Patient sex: M
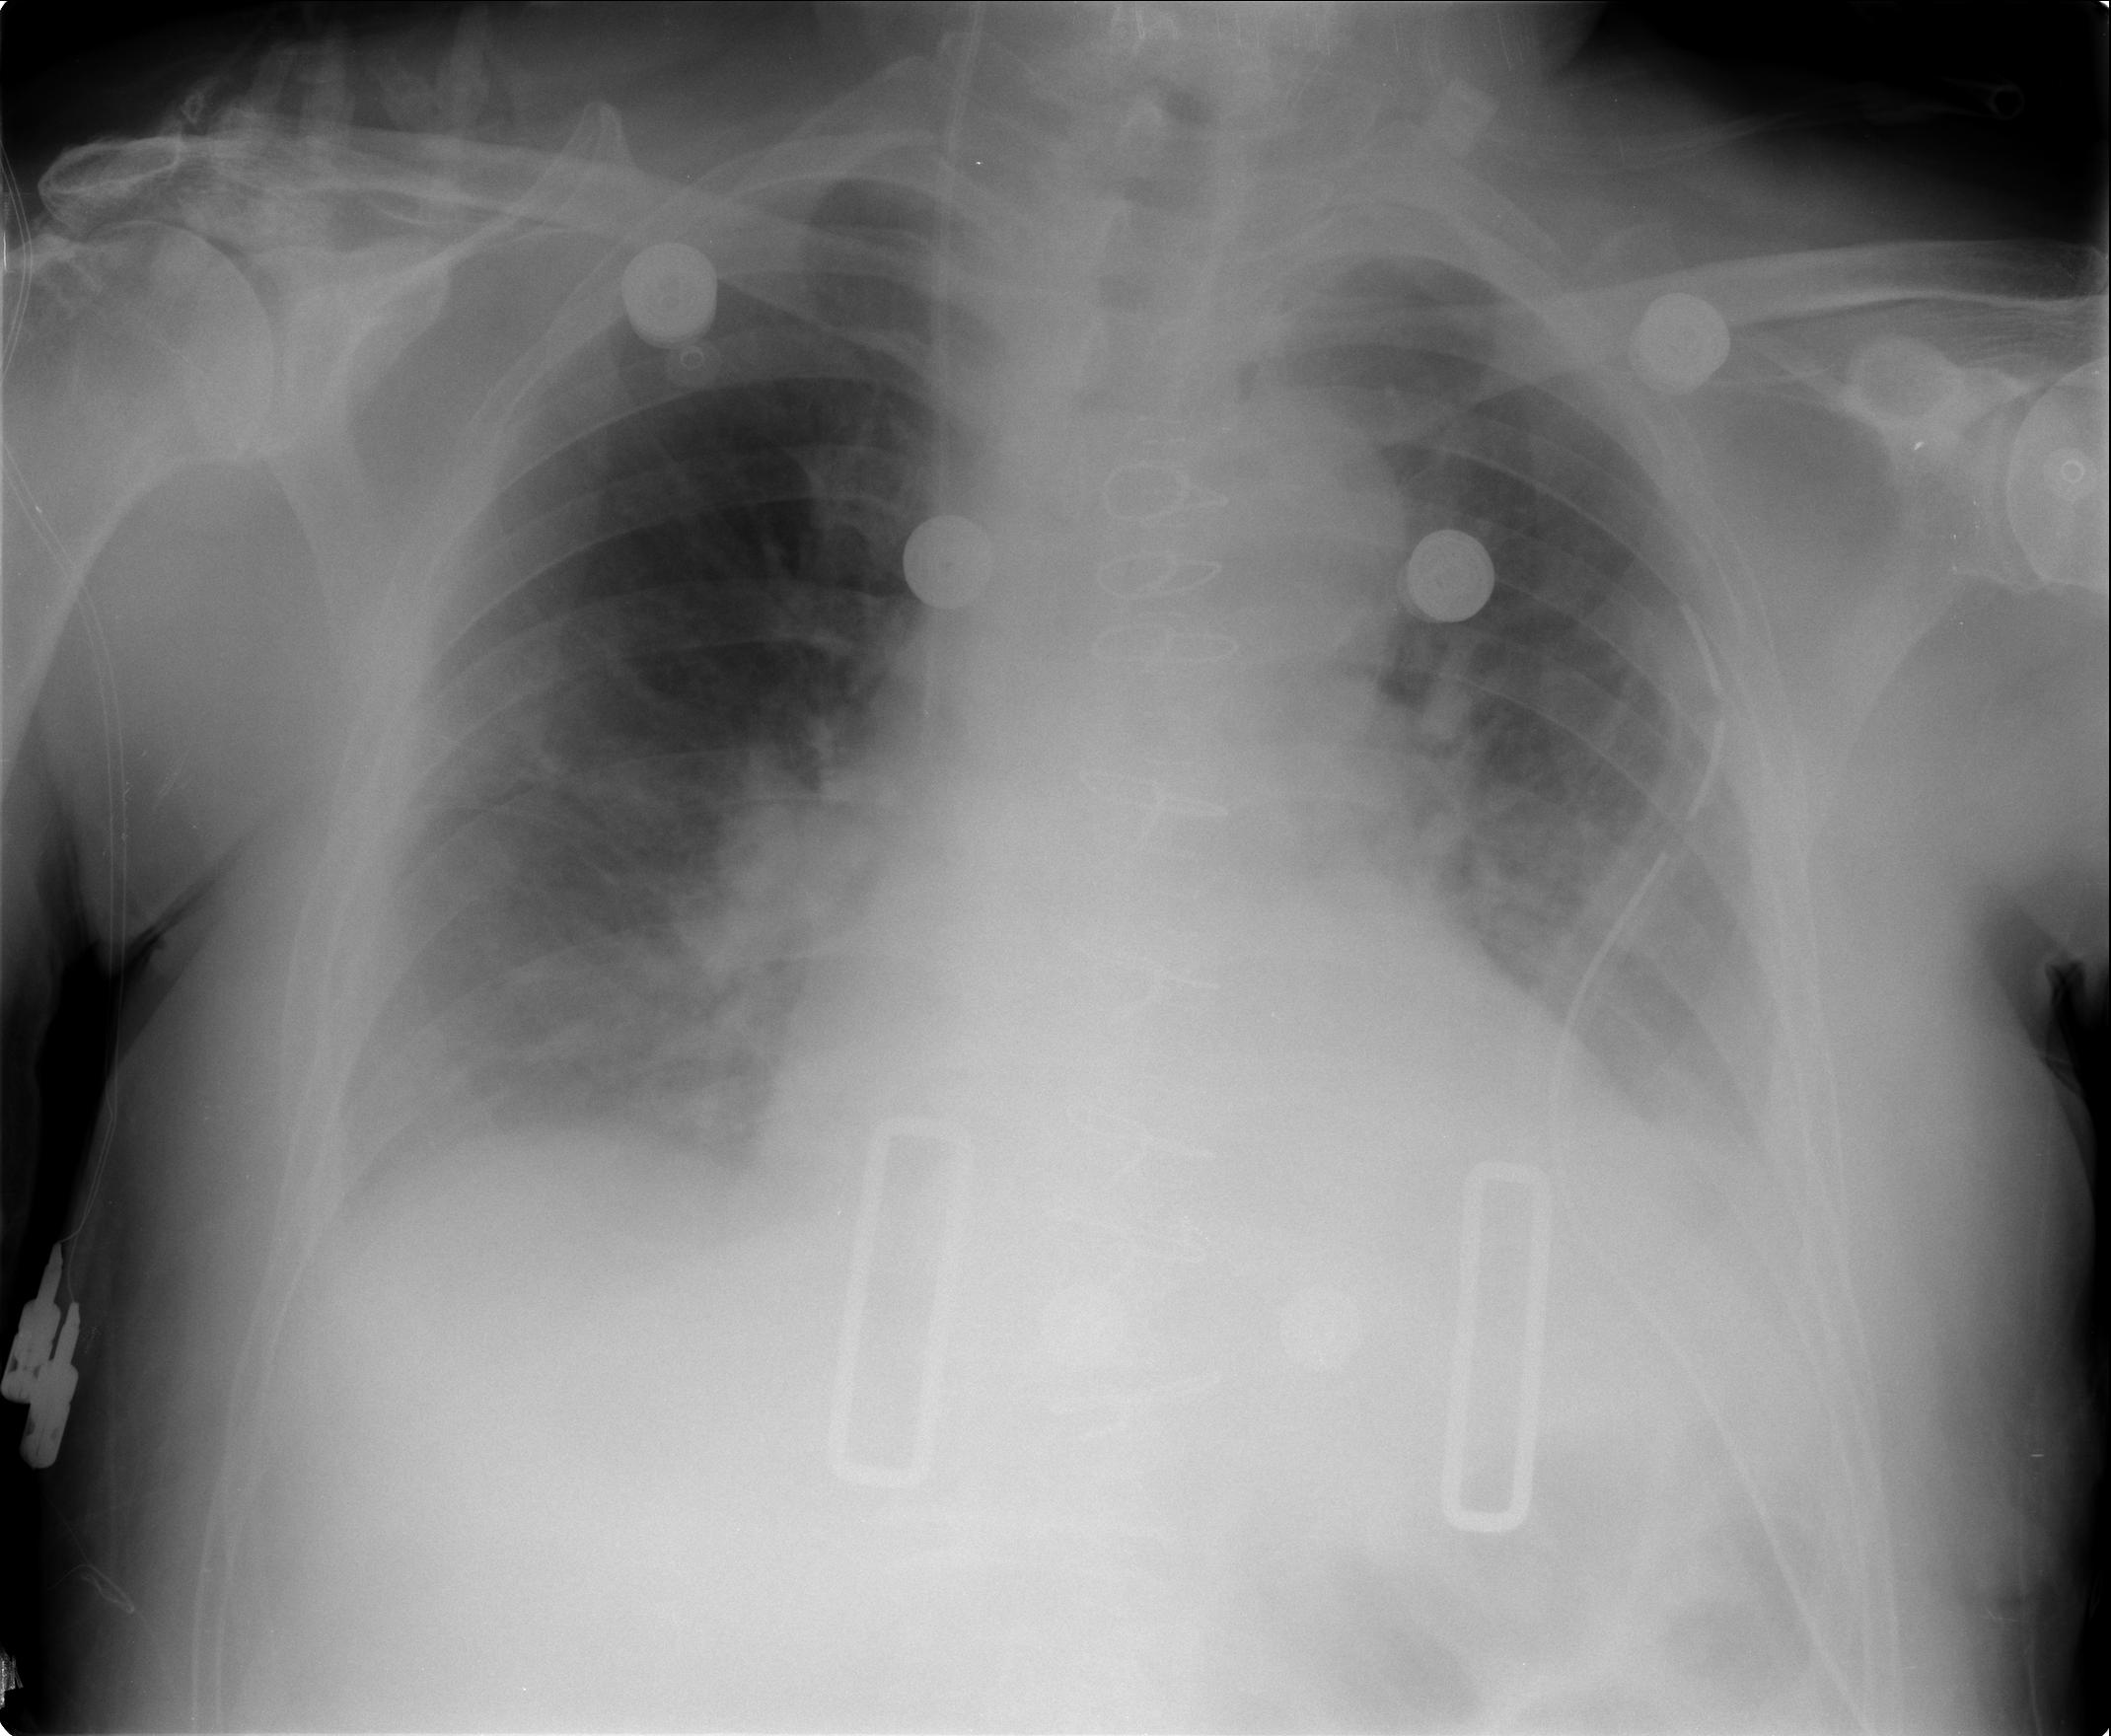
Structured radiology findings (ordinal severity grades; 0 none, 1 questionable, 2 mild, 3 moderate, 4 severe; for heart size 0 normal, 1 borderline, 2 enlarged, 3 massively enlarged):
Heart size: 1
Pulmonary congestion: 2
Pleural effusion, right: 2
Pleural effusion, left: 2
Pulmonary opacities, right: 1
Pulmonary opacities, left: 1
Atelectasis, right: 2
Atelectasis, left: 2